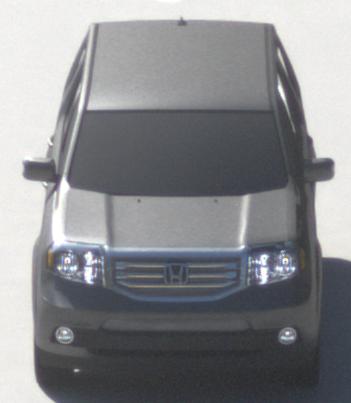
Make: Honda
Model: Pilot
Detailed model: Gen. 2 Facelift
Model produced from: 2012
Model produced until: 2015
Doors: 5
Color: gray
Road condition: dry road
Daytime: morning or afternoon
Contrast: high contrast